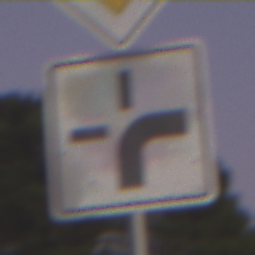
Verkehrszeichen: VerlaufVorfahrtsstrasse3
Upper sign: Vorfahrtsstrasse
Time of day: Dawn
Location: Outdoor (RoadRail)
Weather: Clear
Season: NotSpecified
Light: Natural